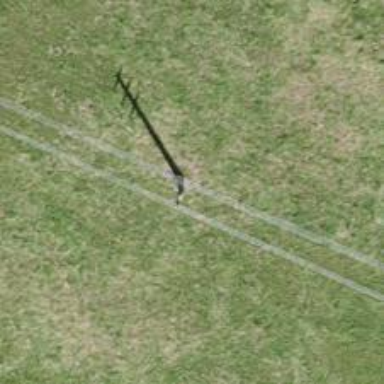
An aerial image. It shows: Minor power line.